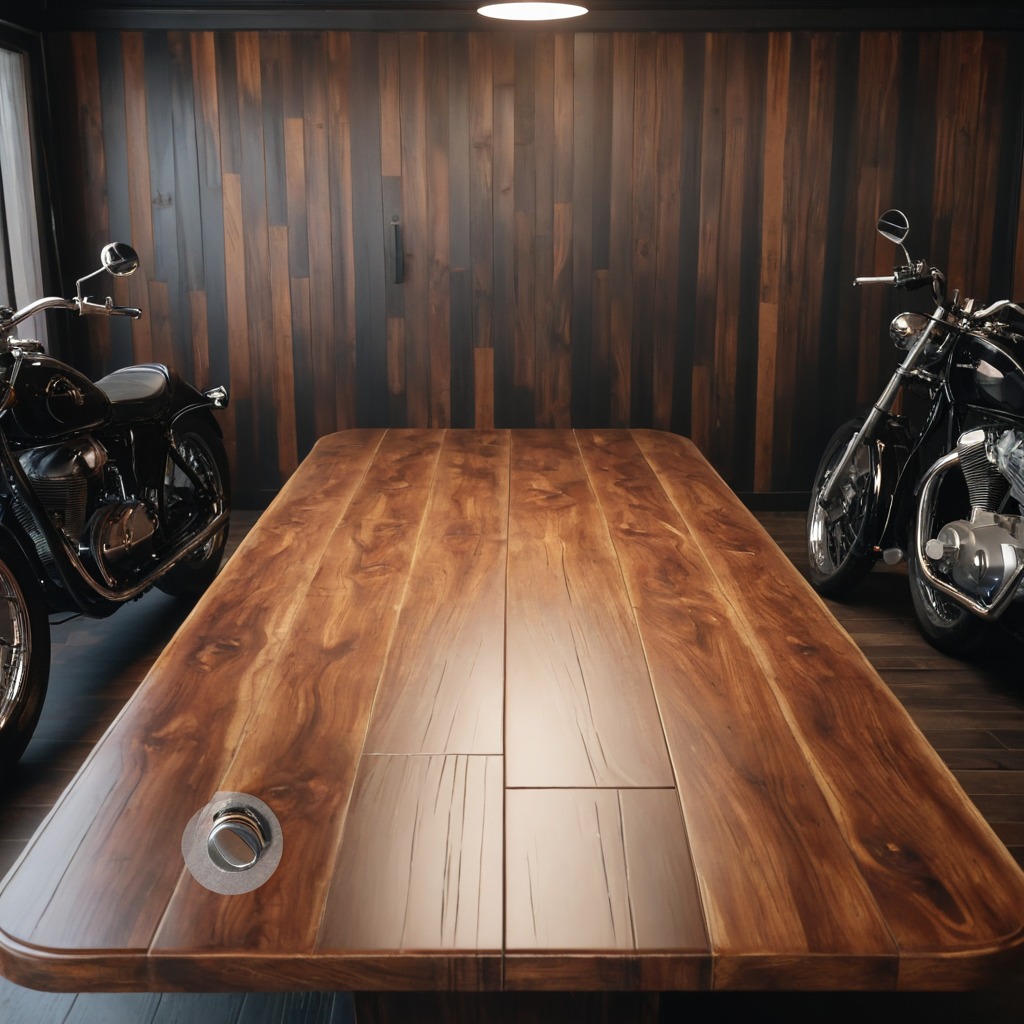
A metal nut lies on the wooden table.